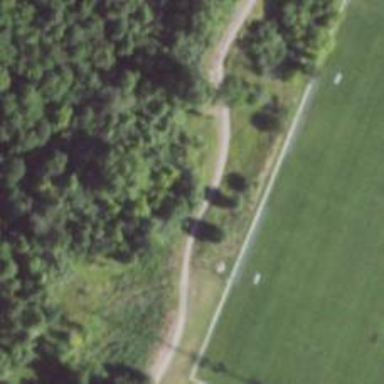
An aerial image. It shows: Disc golf basket.